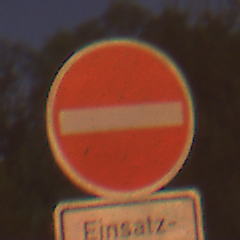
Verkehrszeichen: VerbotDerEinfahrt
Zusatzzeichen unten: BesondereFahrzeugeUndTransportgueter3
Umgebung: Outdoor, Suburban
Tageszeit: Night
Wetter: PartlyCloudy
Licht: Artificial
Jahreszeit: NotSpecified
Kontrast: HighContrast